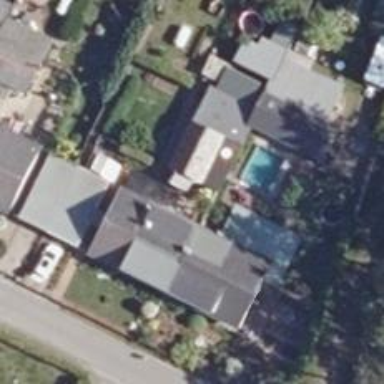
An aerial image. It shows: Garage.